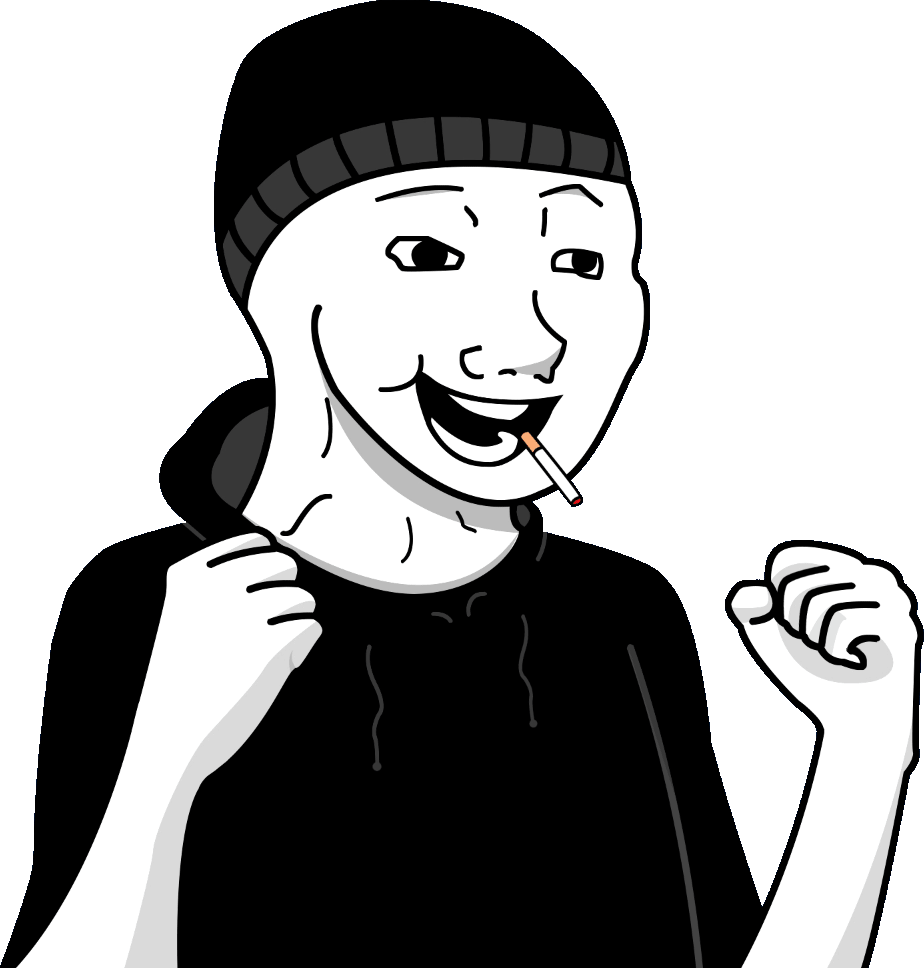
Label: 5_Bloomer